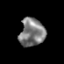
Tissue: prostate
Cell type: Fibroblasts
Senescence score: 0.7717
Nuclear area (px): 693
Mean DAPI intensity: 124.921